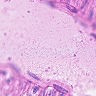
Metastatic tissue present: no